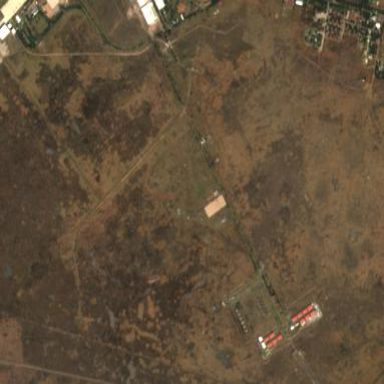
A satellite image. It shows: Military base.